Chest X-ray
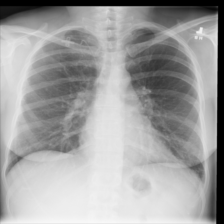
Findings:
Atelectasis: negative
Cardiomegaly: negative
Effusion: negative
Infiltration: positive
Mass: negative
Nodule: negative
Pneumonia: negative
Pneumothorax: negative
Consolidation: negative
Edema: positive
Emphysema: negative
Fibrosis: negative
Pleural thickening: negative
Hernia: negative